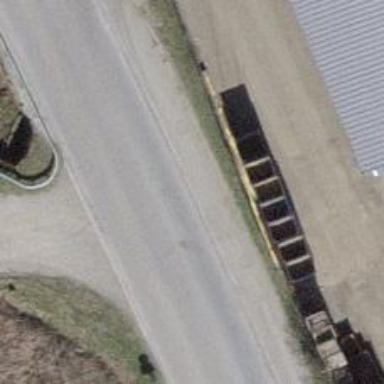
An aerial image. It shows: Kerb barrier.